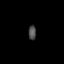
Tissue: prostate
Cell type: T cells
Senescence score: 0.2619
Nuclear area (px): 107
Mean DAPI intensity: 76.757